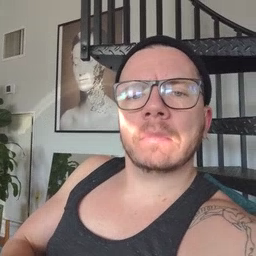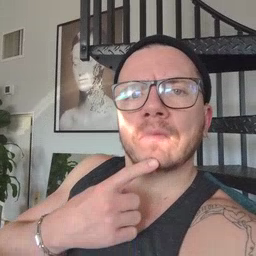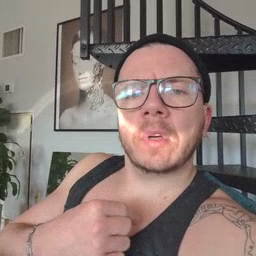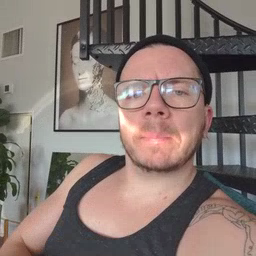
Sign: red